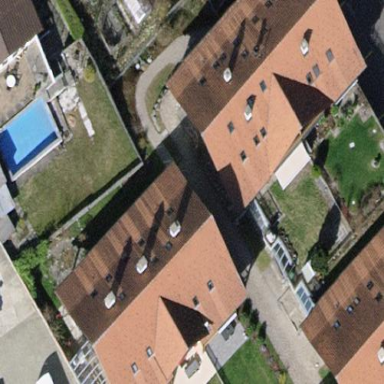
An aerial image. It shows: White building with gabled roof in dark salmon color. The roof orientation is across the building.